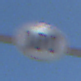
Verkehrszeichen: EndeGeschwindigkeit100
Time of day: MorningAfternoon
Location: Outdoor (Urban)
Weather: Clear
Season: NotSpecified
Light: Natural